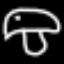
Label: mushroom